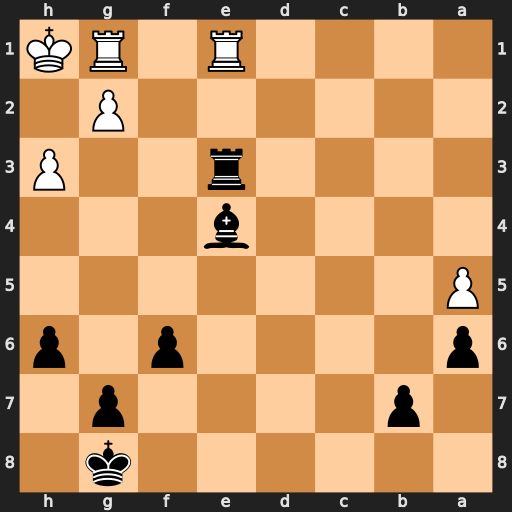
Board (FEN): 6k1/1p4p1/p4p1p/P7/4b3/4r2P/6P1/4R1RK
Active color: b
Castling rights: -
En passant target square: -
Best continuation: Rxh3#